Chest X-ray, PA view. Patient: 47 years old, sex F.
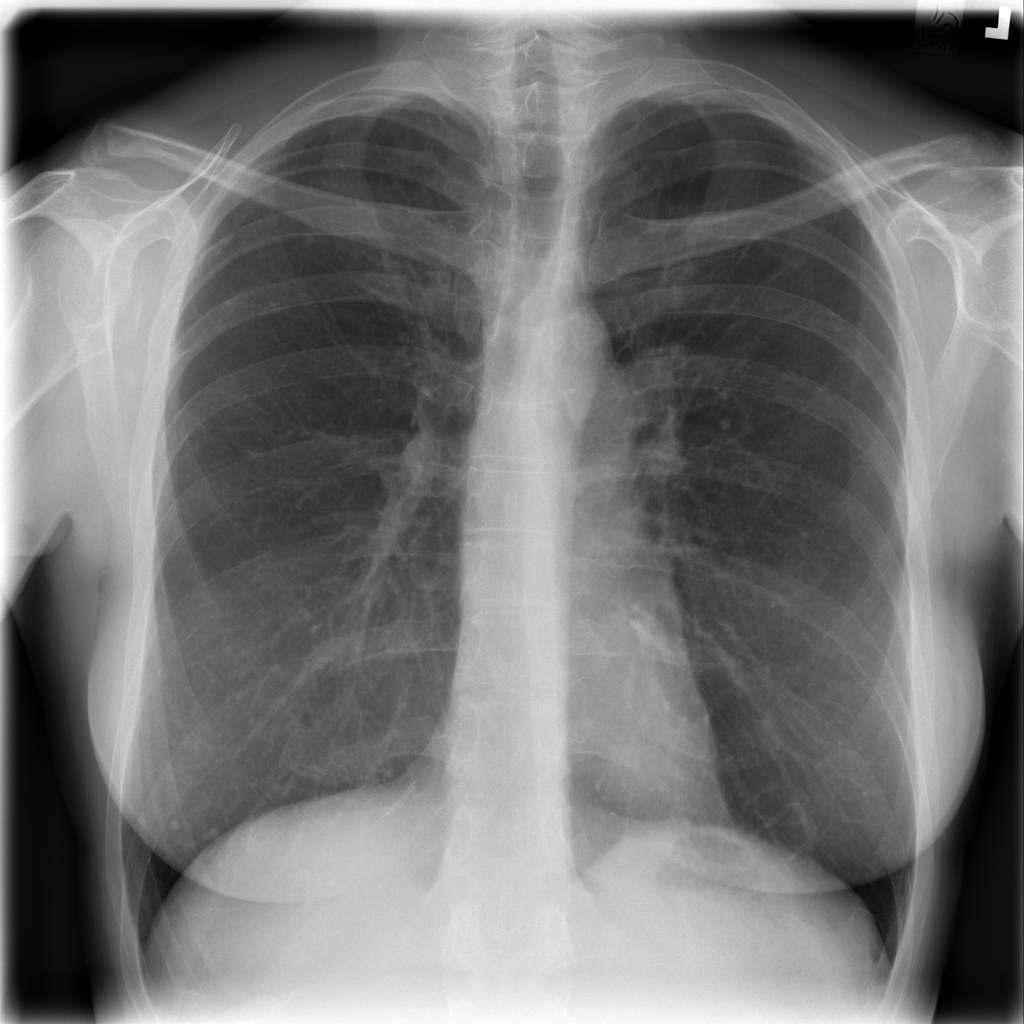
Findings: Nodule